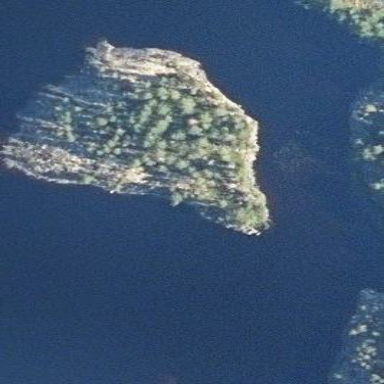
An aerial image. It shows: Islet.